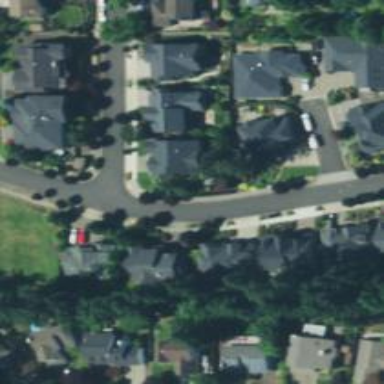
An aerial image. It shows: Residential area consisting of single-family homes.